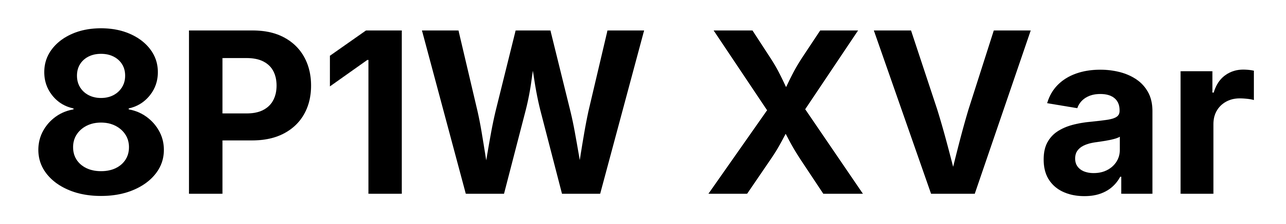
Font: Inter_Bold